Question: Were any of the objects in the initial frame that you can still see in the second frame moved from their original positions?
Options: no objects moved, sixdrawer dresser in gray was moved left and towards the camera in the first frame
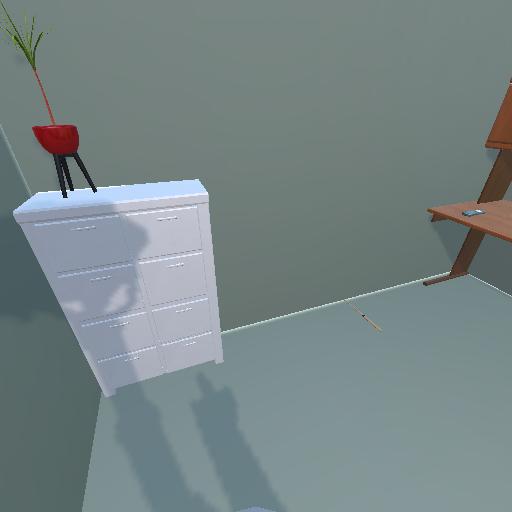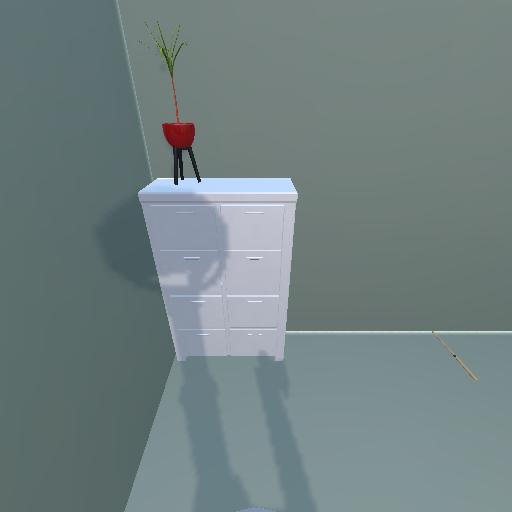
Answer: no objects moved